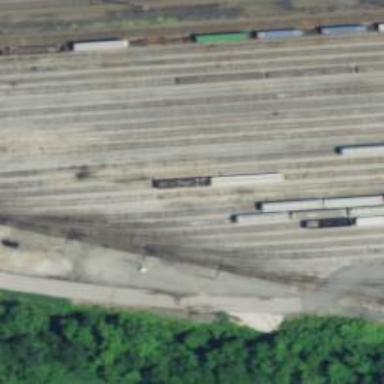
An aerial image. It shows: Railway yard in service.